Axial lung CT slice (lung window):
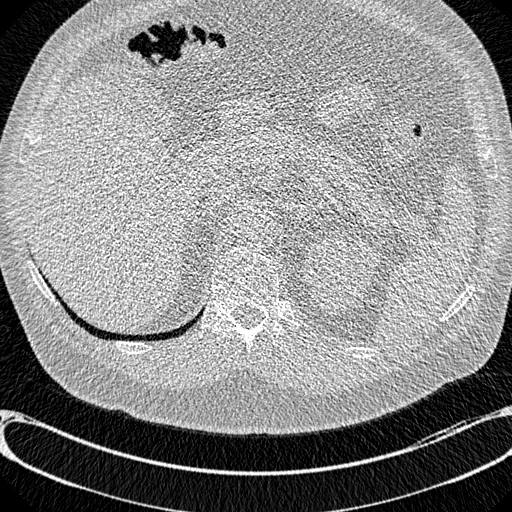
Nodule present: no